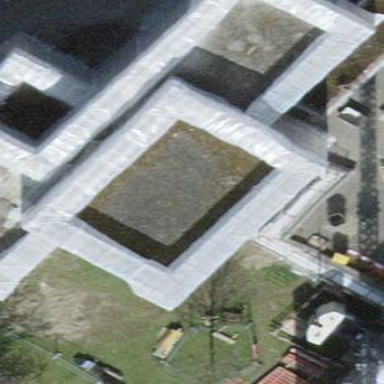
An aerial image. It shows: School building with flat roof.